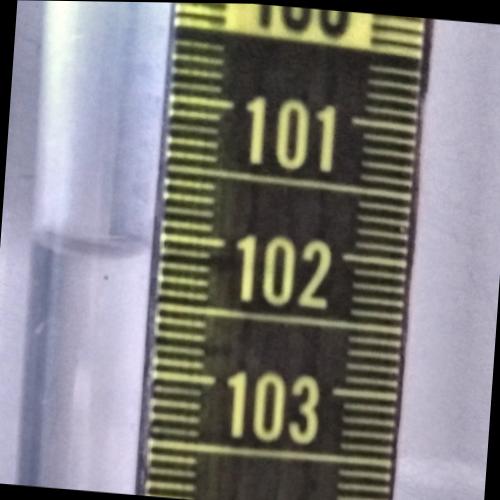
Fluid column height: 102.2 cm